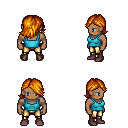
a pixel art fantasy rpg character, male body template, human, dark skin, teal pirate shirt, gold greaves, dark blonde swoop hairstyle, maroon shoes, four views (front, back, left, right), 2x2 character sprite sheet, small pixel art, hard edges, no anti-aliasing